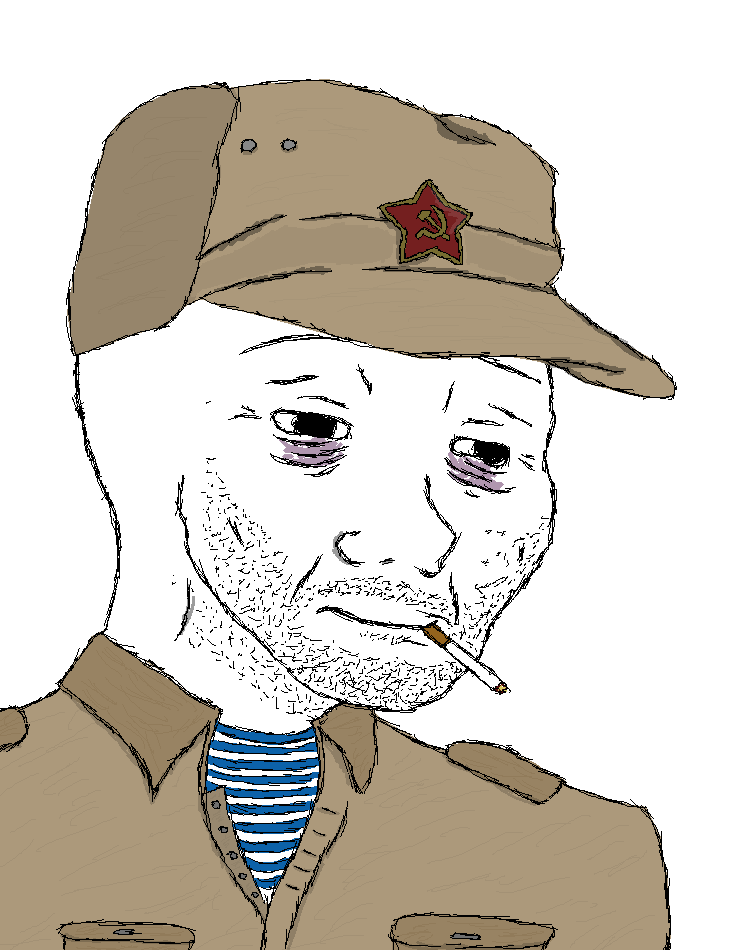
Label: 5_Doomer